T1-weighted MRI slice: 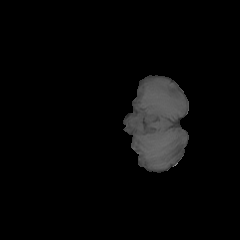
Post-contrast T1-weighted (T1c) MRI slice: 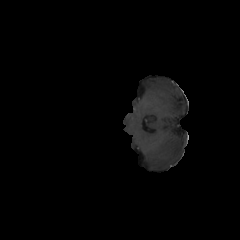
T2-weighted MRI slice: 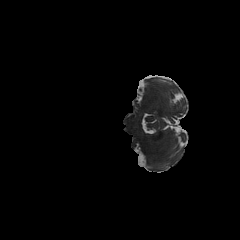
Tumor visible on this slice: no